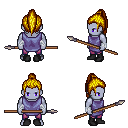
a pixel art fantasy rpg character, male body template, dark elf, purple skin, chain tabard jacket, magenta pants, blonde long topknot hairstyle, white cloth bandages, black shoes, spear, four views (front, back, left, right), 2x2 character sprite sheet, small pixel art, hard edges, no anti-aliasing